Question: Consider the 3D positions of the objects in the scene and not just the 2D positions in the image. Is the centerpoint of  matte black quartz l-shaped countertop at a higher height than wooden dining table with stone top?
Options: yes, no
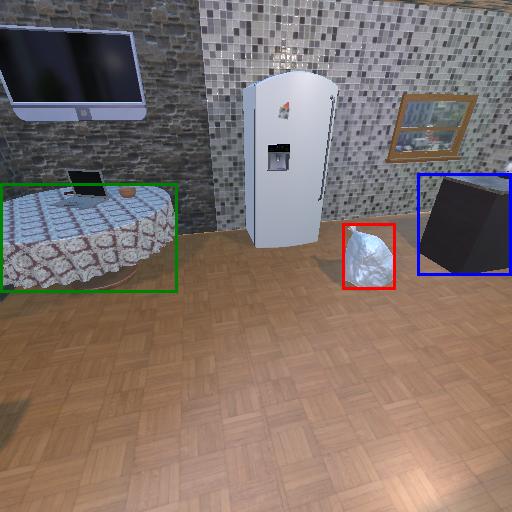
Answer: yes